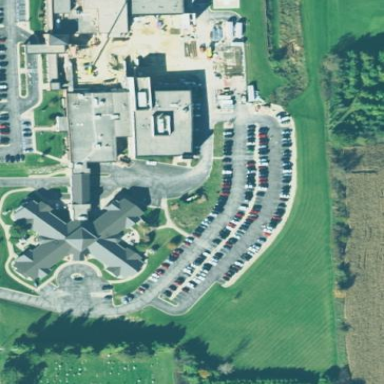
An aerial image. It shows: Hospital building.